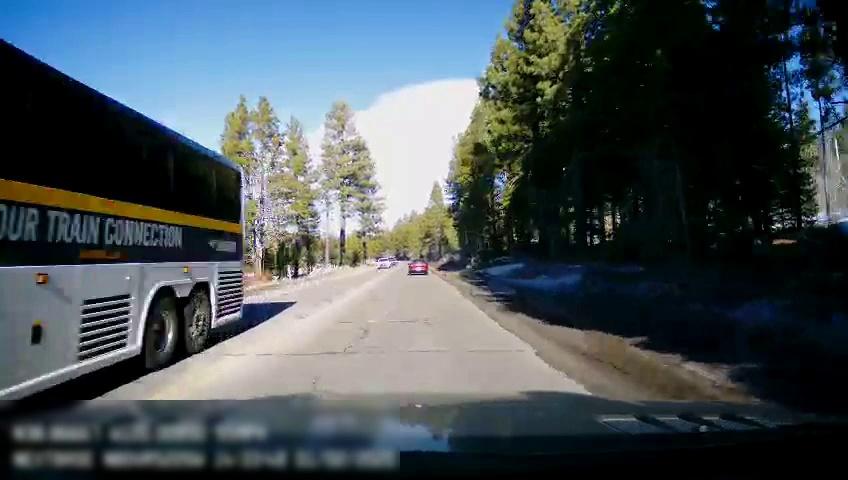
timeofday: Day
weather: Sunny
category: Drivable Space
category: Vehicles | Car
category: Vehicles | Bus
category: Vehicles | SUV
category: Lanes | Current Lane